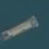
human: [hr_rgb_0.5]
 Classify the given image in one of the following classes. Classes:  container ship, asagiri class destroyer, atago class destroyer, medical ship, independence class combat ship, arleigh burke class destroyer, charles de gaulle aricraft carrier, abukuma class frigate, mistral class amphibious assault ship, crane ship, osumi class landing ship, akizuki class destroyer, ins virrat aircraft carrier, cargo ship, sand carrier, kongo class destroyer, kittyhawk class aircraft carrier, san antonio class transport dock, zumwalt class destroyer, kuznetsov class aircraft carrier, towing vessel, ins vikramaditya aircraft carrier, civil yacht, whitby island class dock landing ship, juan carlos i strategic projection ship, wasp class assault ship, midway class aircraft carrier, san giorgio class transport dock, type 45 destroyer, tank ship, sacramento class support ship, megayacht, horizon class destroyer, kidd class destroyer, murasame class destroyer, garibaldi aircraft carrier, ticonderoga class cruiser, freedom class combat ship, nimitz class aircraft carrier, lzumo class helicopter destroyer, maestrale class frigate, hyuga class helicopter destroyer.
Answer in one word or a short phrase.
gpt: Sand carrier